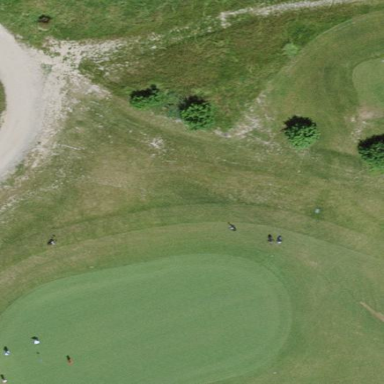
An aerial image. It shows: Green golf area with grass land use.